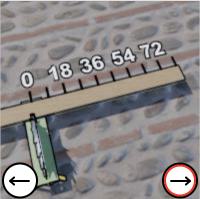
Task: length
Answer: 81
First scale value: 18.0